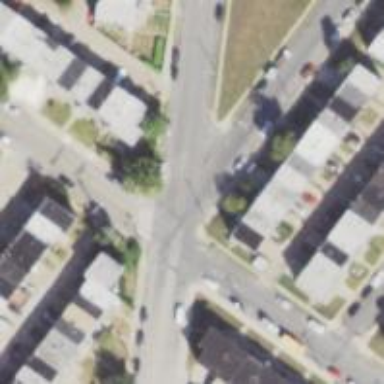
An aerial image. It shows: Marked crossing on the road.